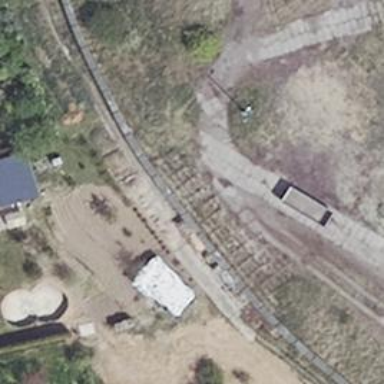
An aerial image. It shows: Historic railway path that used to be spur service road.